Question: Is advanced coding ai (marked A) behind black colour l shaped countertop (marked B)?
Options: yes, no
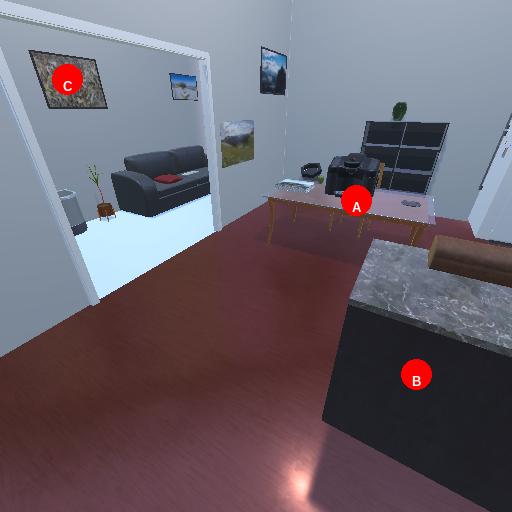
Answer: yes